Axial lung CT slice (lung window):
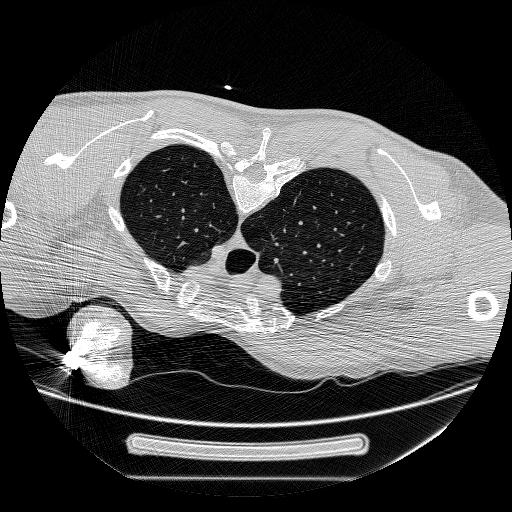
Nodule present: no